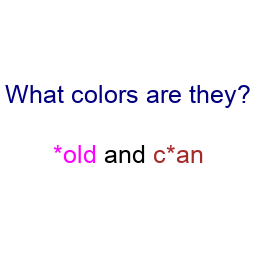
Color: magenta, brown
Color name shown: gold, cyan
Background color: white
Question text color: navy